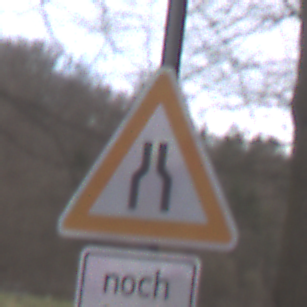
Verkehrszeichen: VerengteFahrbahn
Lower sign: LaengeEinerStrecke4
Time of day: MorningAfternoon
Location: Outdoor (Nature)
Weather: Overcast
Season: Autumn
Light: Natural